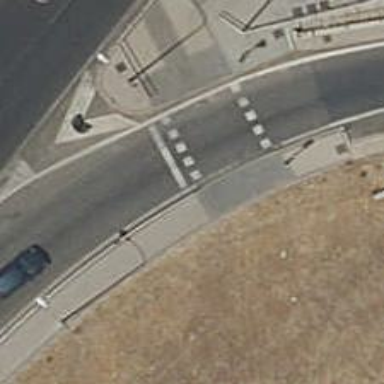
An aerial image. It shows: Road crossing with traffic signals.